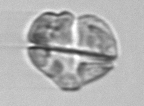
Label: Karenia